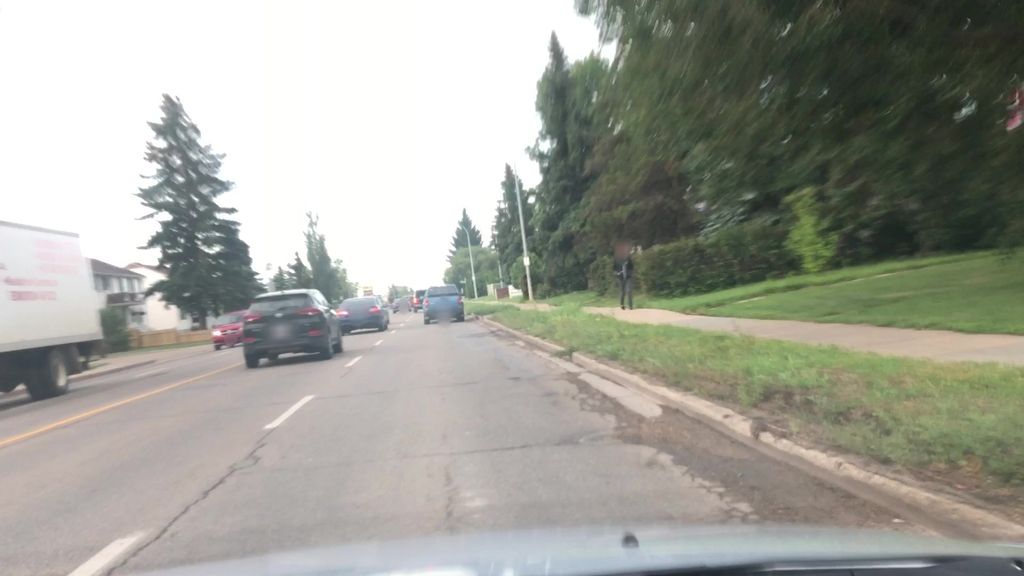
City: edmonton